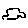
Label: car